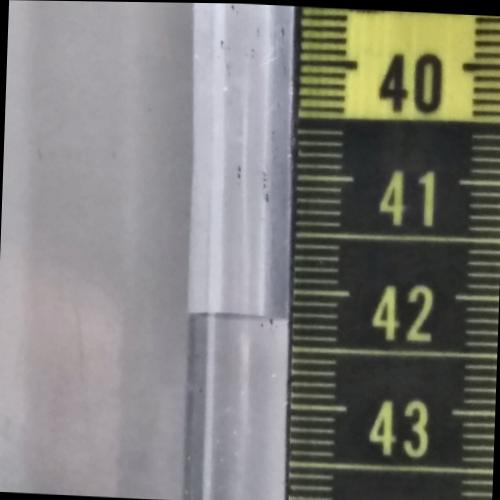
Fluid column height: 42.3 cm